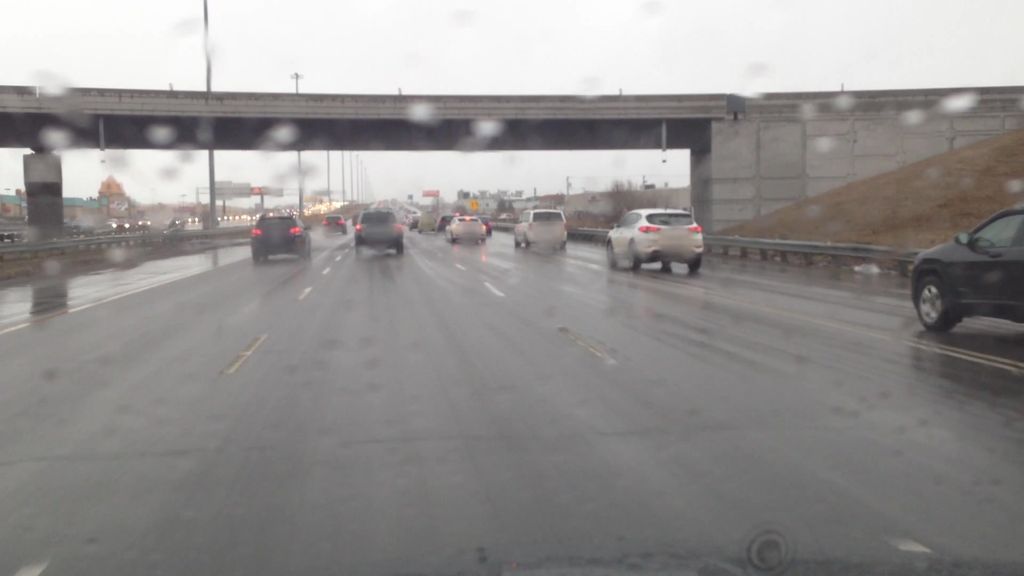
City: montreal